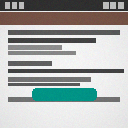
Screen state: on